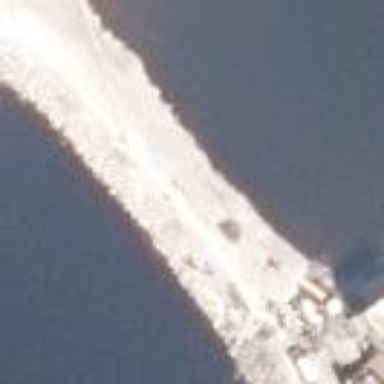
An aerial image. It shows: Breakwater structure.